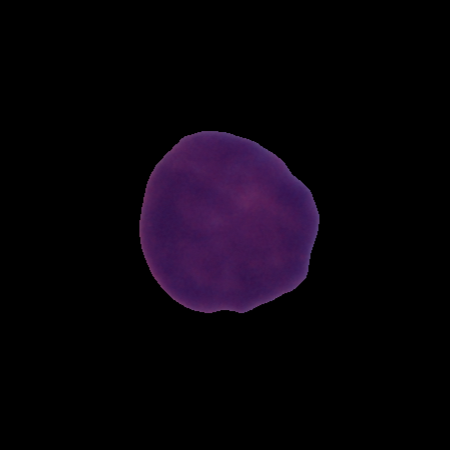
Label: cancer